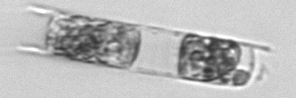
Label: Hemiaulus